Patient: sex M, age 50
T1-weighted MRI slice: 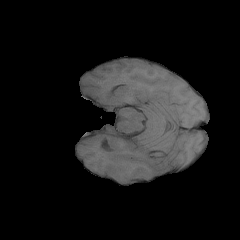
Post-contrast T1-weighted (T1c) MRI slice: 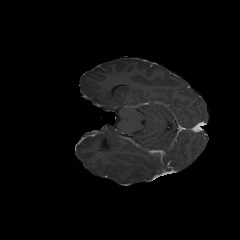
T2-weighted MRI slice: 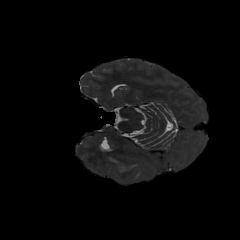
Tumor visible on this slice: yes
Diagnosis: Glioblastoma, IDH-wildtype
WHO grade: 4